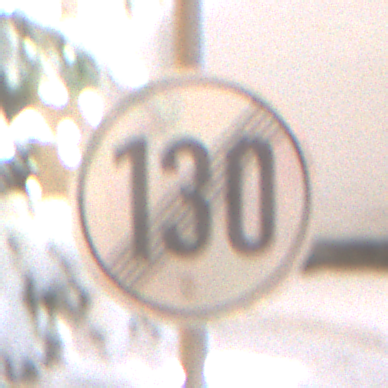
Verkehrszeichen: EndeGeschwindigkeit130
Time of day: Night
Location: Outdoor (Urban)
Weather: Overcast
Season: Winter
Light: Artificial